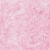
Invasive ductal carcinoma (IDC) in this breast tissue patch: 0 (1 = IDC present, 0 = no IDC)